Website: home-depot
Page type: cart
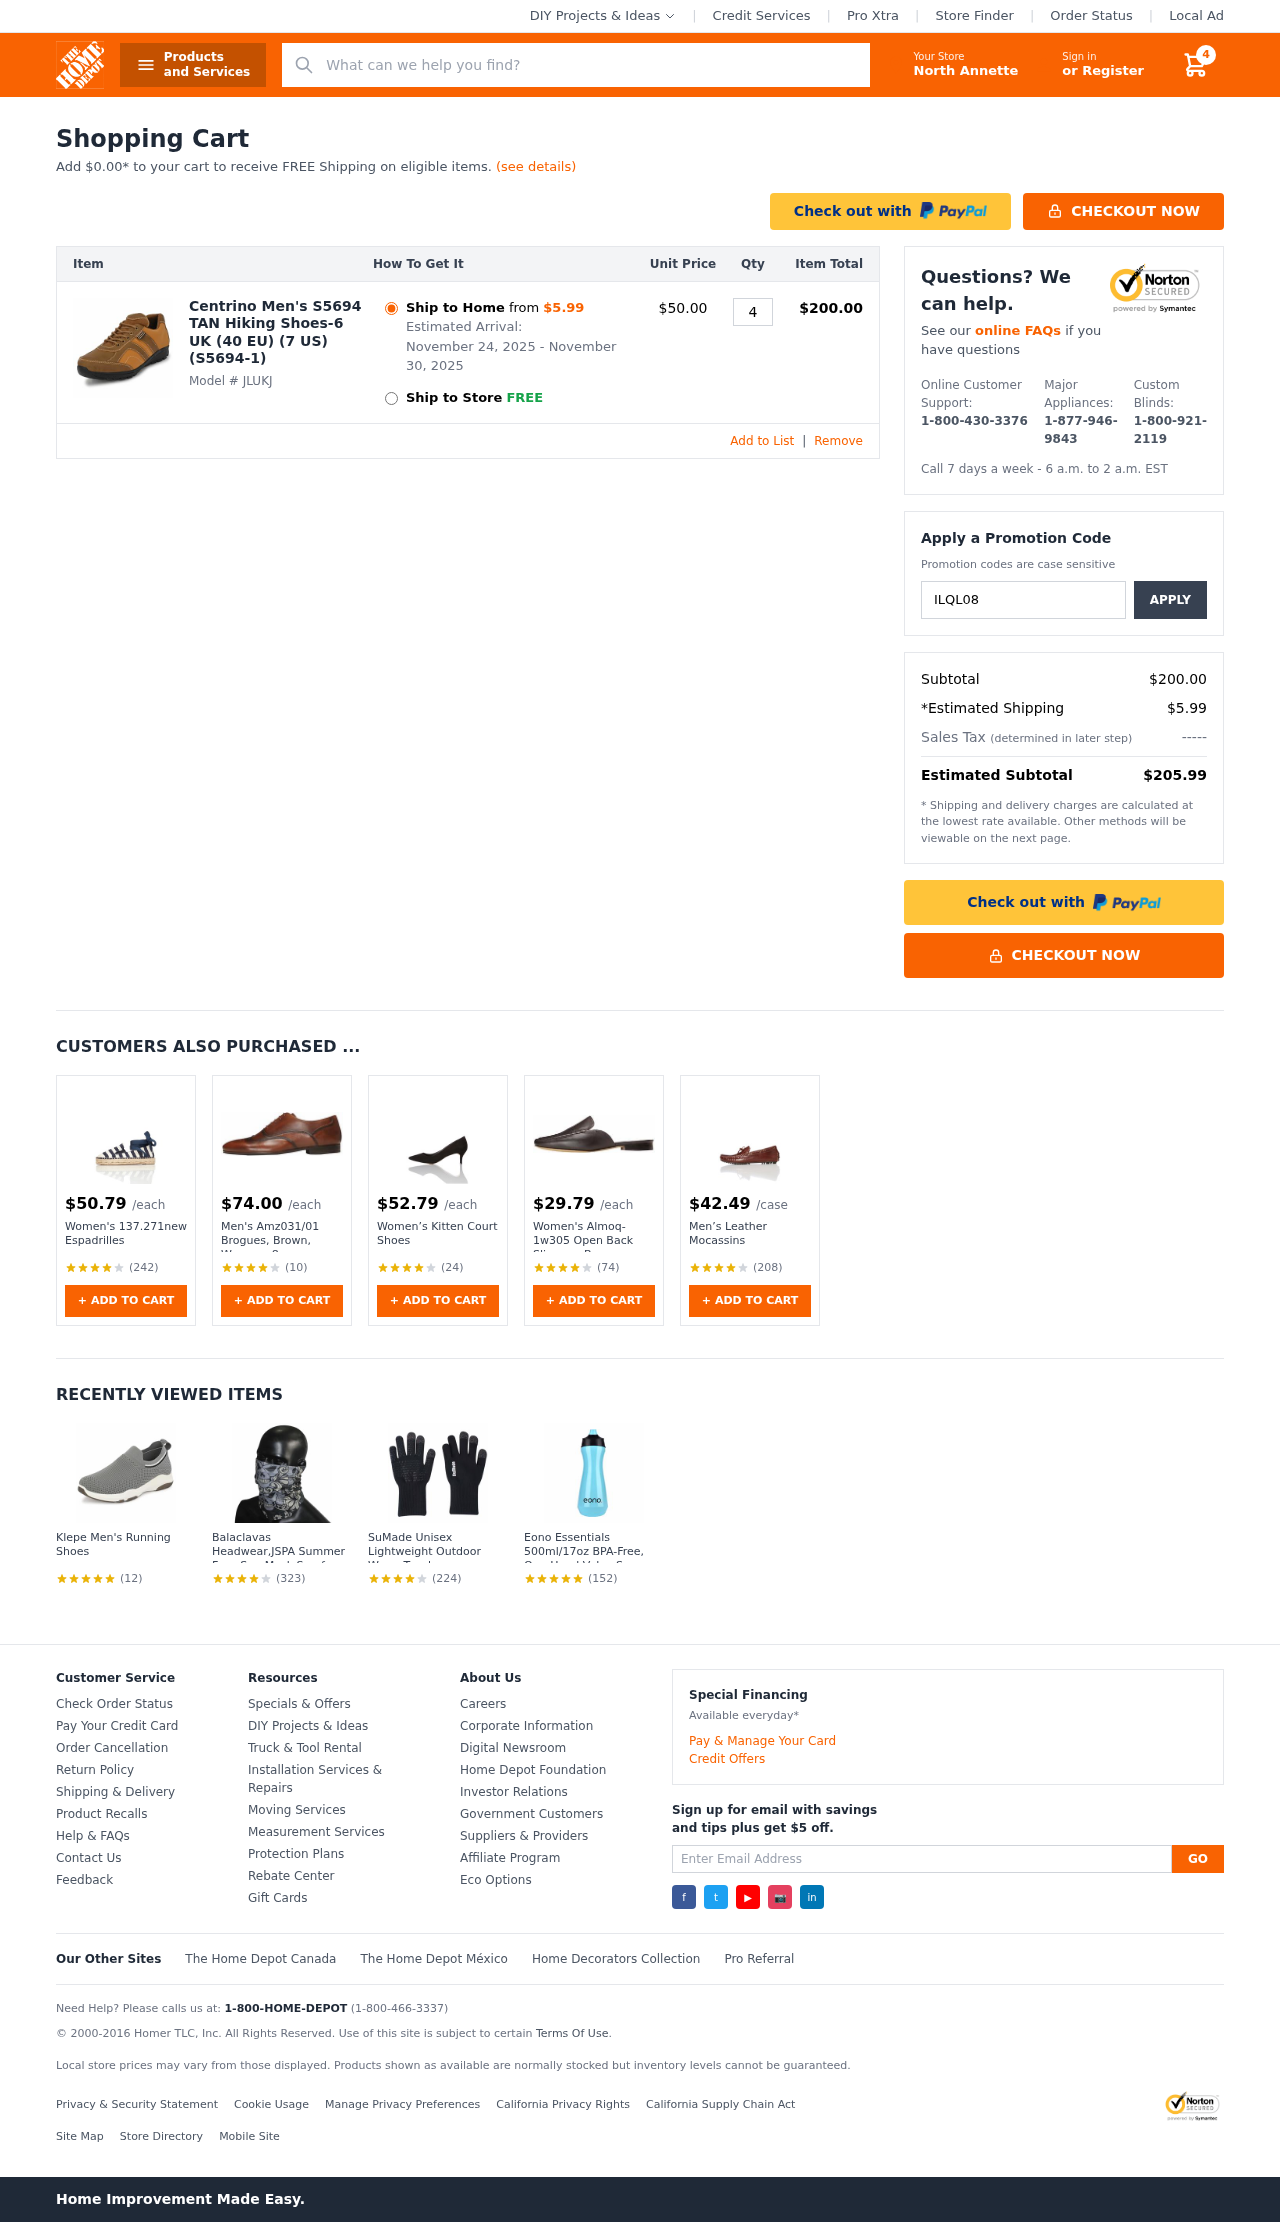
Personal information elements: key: PII_CITY
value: North Annette
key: PII_PROMO_CODE
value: ILQL08
Product elements: key: PRODUCT1_NAME
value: Centrino Men's S5694 TAN Hiking Shoes-6 UK (40 EU) (7 US) (S5694-1)
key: PRODUCT1_PRICE
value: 50
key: PRODUCT1_QUANTITY
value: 4
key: PRODUCT2_PRICE
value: $50.79
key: PRODUCT2_NAME
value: Women's 137.271new Espadrilles
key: PRODUCT2_NUM_RATINGS
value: (242)
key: PRODUCT3_PRICE
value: $74.00
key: PRODUCT3_NAME
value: Men's Amz031/01 Brogues, Brown, Womens 8
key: PRODUCT3_NUM_RATINGS
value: (10)
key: PRODUCT4_PRICE
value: $52.79
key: PRODUCT4_NAME
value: Women’s Kitten Court Shoes
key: PRODUCT4_NUM_RATINGS
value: (24)
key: PRODUCT5_PRICE
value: $29.79
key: PRODUCT5_NAME
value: Women's Almoq-1w305 Open Back Slippers, Brown Choco, 8 us
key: PRODUCT5_NUM_RATINGS
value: (74)
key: PRODUCT6_PRICE
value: $42.49
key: PRODUCT6_NAME
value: Men’s Leather Mocassins
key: PRODUCT6_NUM_RATINGS
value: (208)
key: PRODUCT7_NAME
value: Klepe Men's Running Shoes
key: PRODUCT7_NUM_RATINGS
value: (12)
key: PRODUCT8_NAME
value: Balaclavas Headwear,JSPA Summer Face Sun Mask Scarf Bandanas Neck Gaiter Cooling Face Cover Sun Prot
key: PRODUCT8_NUM_RATINGS
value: (323)
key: PRODUCT9_NAME
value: SuMade Unisex Lightweight Outdoor Warm Touchscreen Waterproof Windproof Running Driving Cycling Hiki
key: PRODUCT9_NUM_RATINGS
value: (224)
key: PRODUCT10_NAME
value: Eono Essentials 500ml/17oz BPA-Free, One-Hand Valve Squeeze Water Bottle (Blue)
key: PRODUCT10_NUM_RATINGS
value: (152)
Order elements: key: ORDER_NUM_ITEMS
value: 4
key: AMOUNT_TO_FREE_SHIPPING
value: $0.00
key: ORDER_SHIPPING_DATE
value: November 24, 2025
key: ORDER_DELIVERY_DATE
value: November 30, 2025
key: ORDER_ITEM_TOTAL
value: $200.00
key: ORDER_SUBTOTAL
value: $200.00
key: ORDER_SHIPPING_COST
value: $5.99
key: ORDER_TOTAL
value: $205.99
Search elements: key: HEADER_SEARCH
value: What can we help you find?